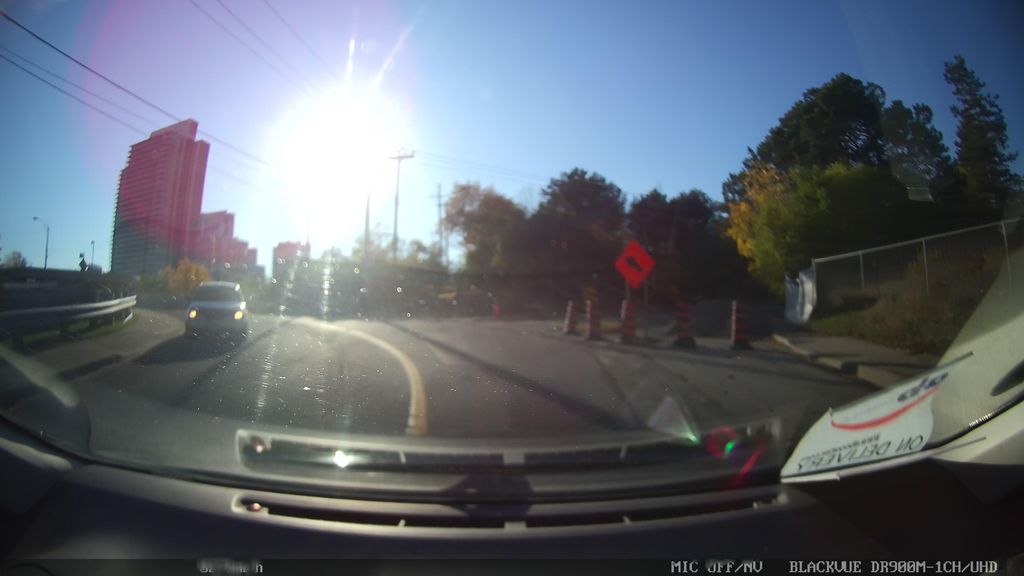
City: toronto